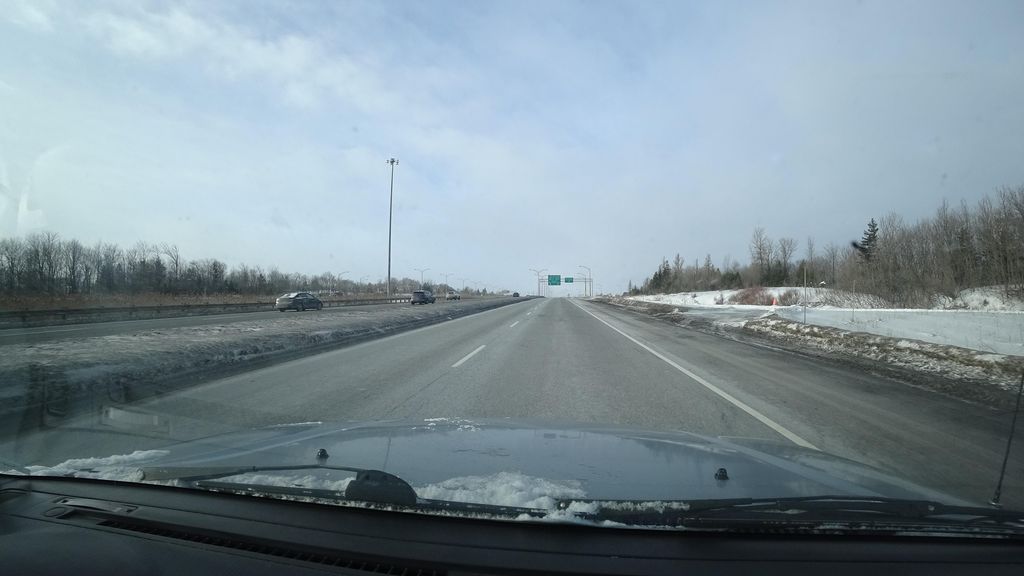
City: quebec_city